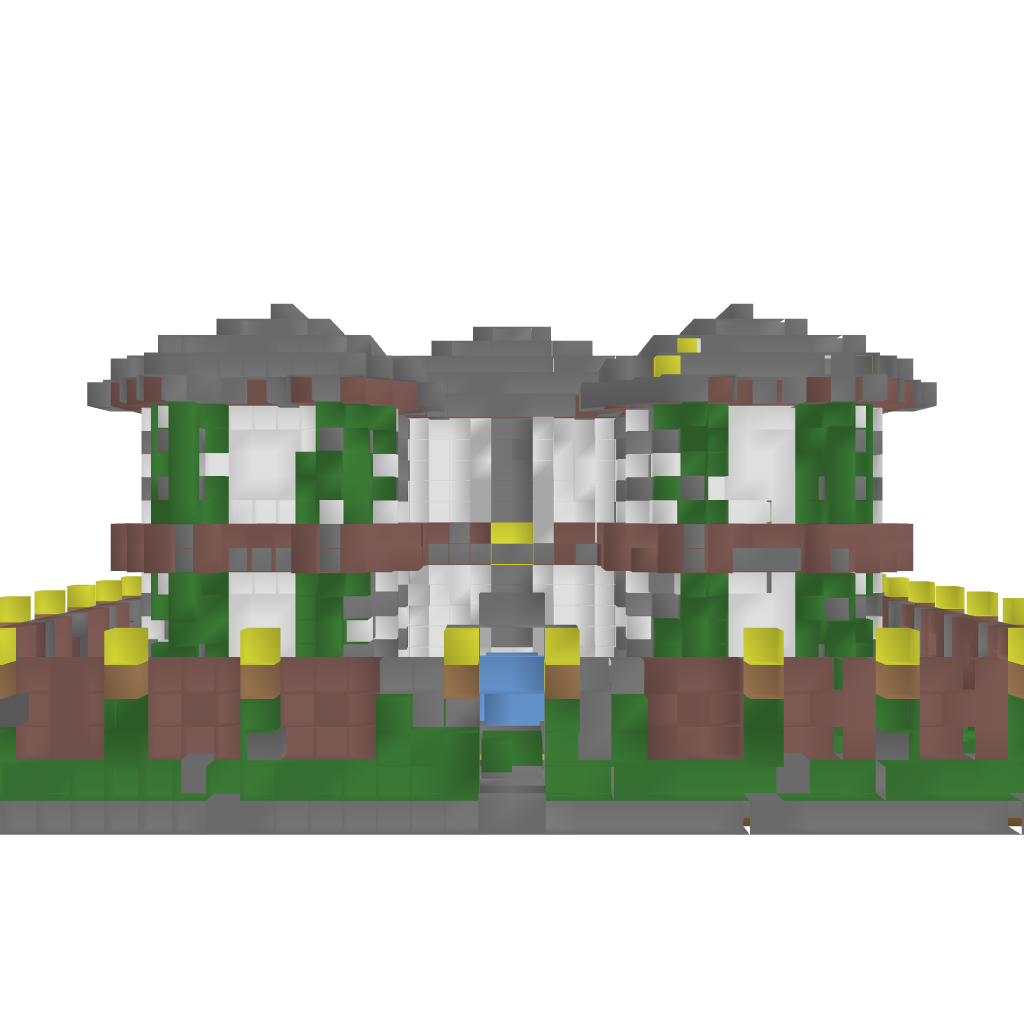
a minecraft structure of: Fancy 2 Floor House high quality